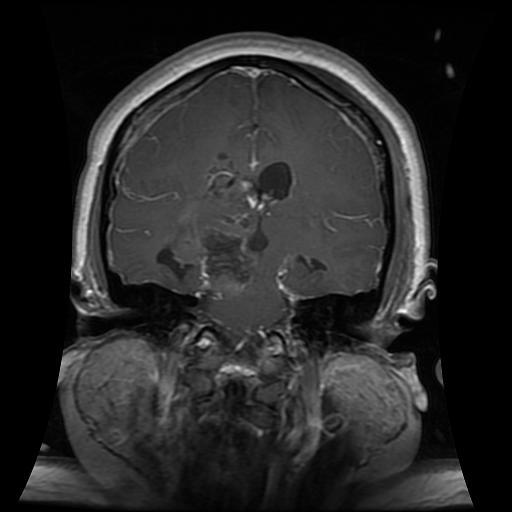
Label: glioma